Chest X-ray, AP view. Patient: 44 years old, sex F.
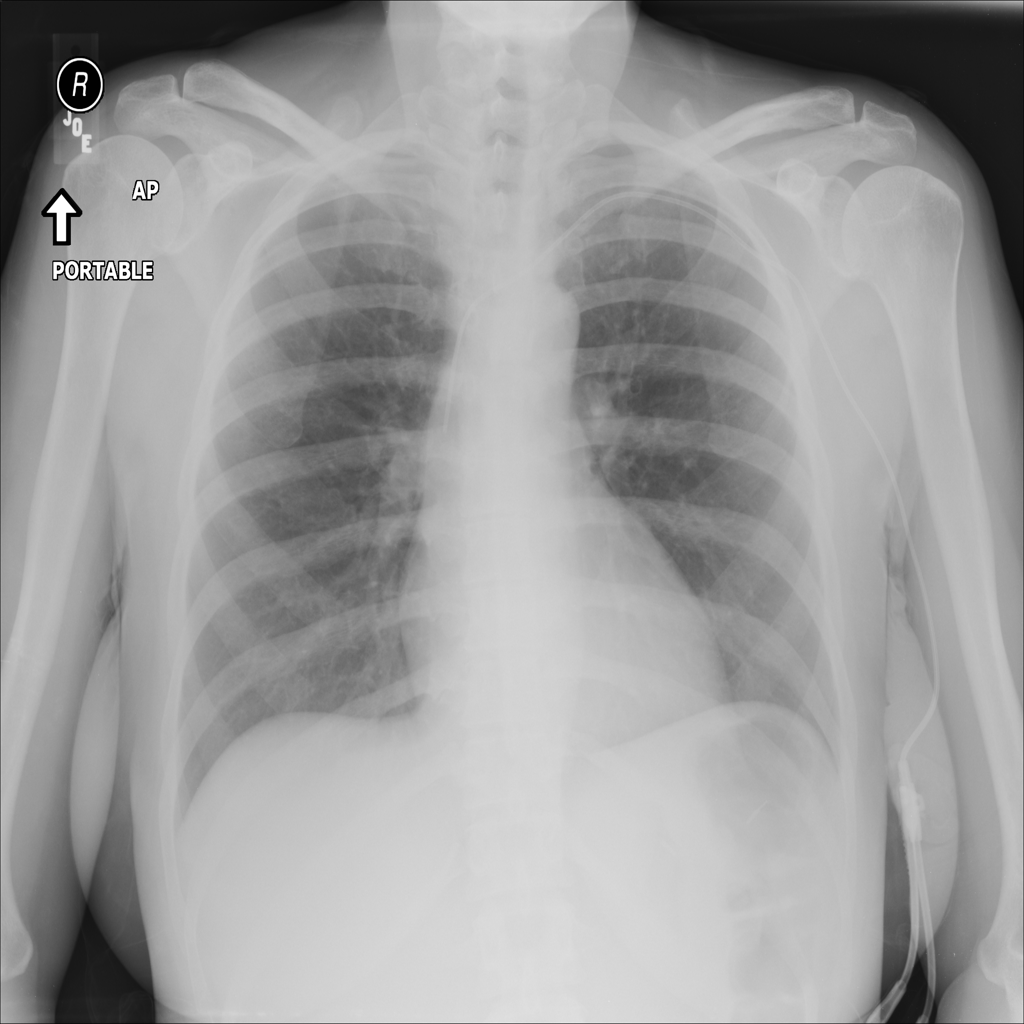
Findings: No Finding